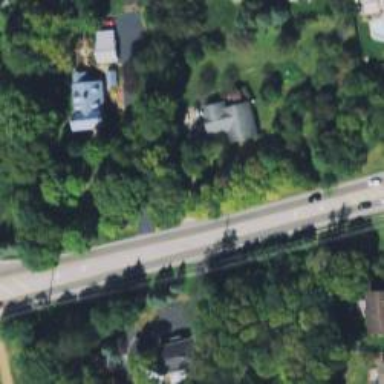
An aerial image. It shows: Secondary road.